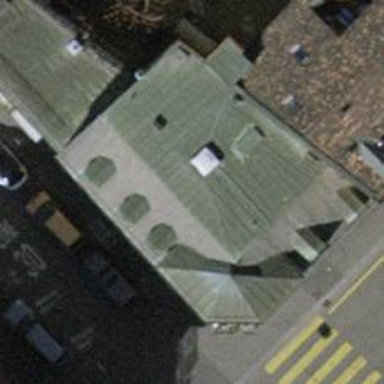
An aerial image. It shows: Bar.